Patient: sex F, age 26
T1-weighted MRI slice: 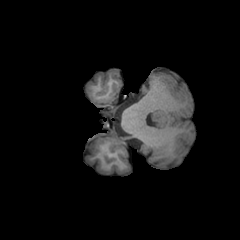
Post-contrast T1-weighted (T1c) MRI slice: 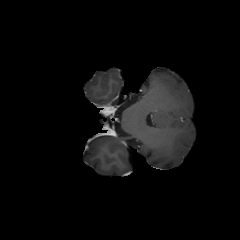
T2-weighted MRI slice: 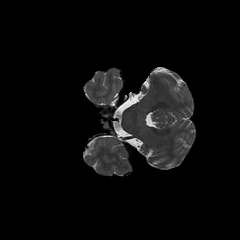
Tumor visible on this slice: no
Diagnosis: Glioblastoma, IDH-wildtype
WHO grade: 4